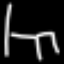
Label: chair